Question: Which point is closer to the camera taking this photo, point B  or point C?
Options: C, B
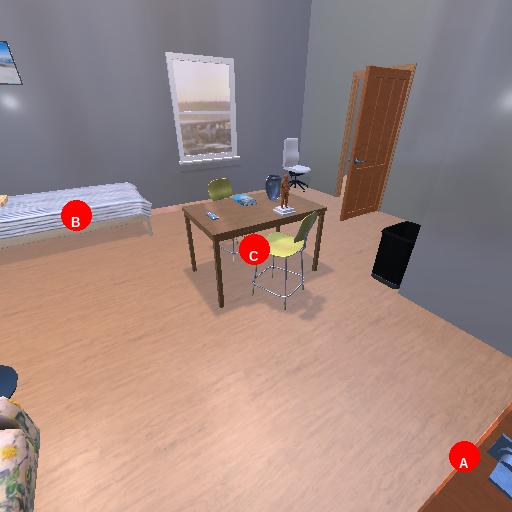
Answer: C